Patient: sex M, age 71
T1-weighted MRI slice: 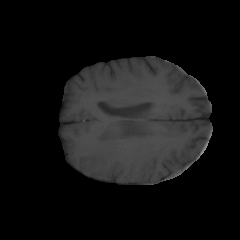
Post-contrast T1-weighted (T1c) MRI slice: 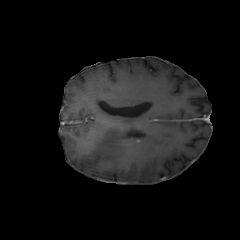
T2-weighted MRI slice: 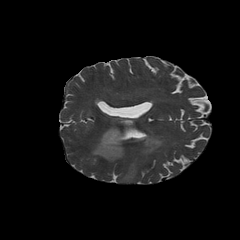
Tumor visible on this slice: yes
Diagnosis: Glioblastoma, IDH-wildtype
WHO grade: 4